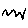
Label: zigzag